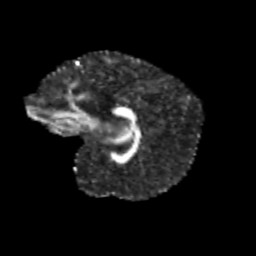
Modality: FA
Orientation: sagittal
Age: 11
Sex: female
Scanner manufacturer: siemens
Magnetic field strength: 3 T
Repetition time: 3.8 s
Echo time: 0.07 s